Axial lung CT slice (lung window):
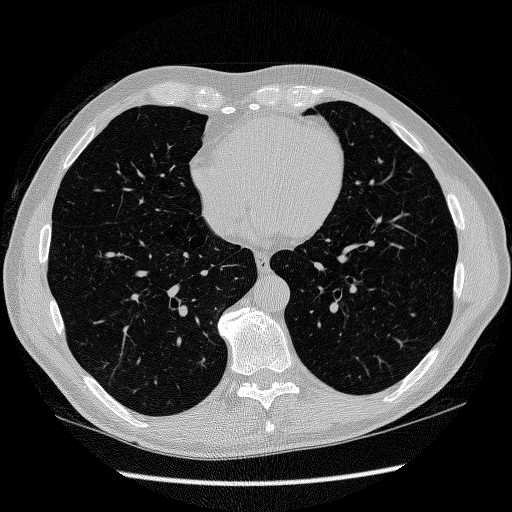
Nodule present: no